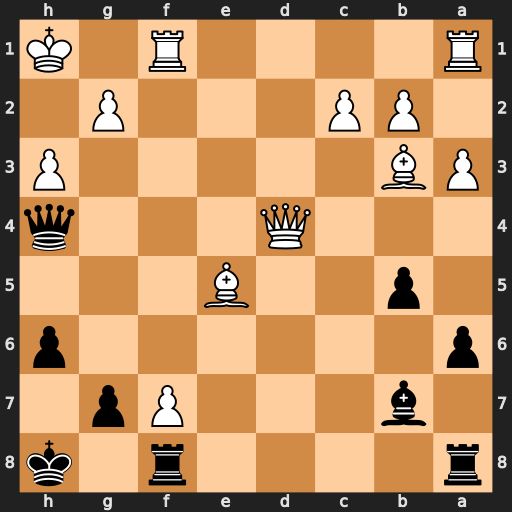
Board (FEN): r4r1k/1b3Pp1/p6p/1p2B3/3Q3q/PB5P/1PP3P1/R4R1K
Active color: b
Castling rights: -
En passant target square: -
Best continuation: Qxh3+ Kg1 Qxg2#